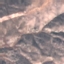
Label: HerbaceousVegetation